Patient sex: M
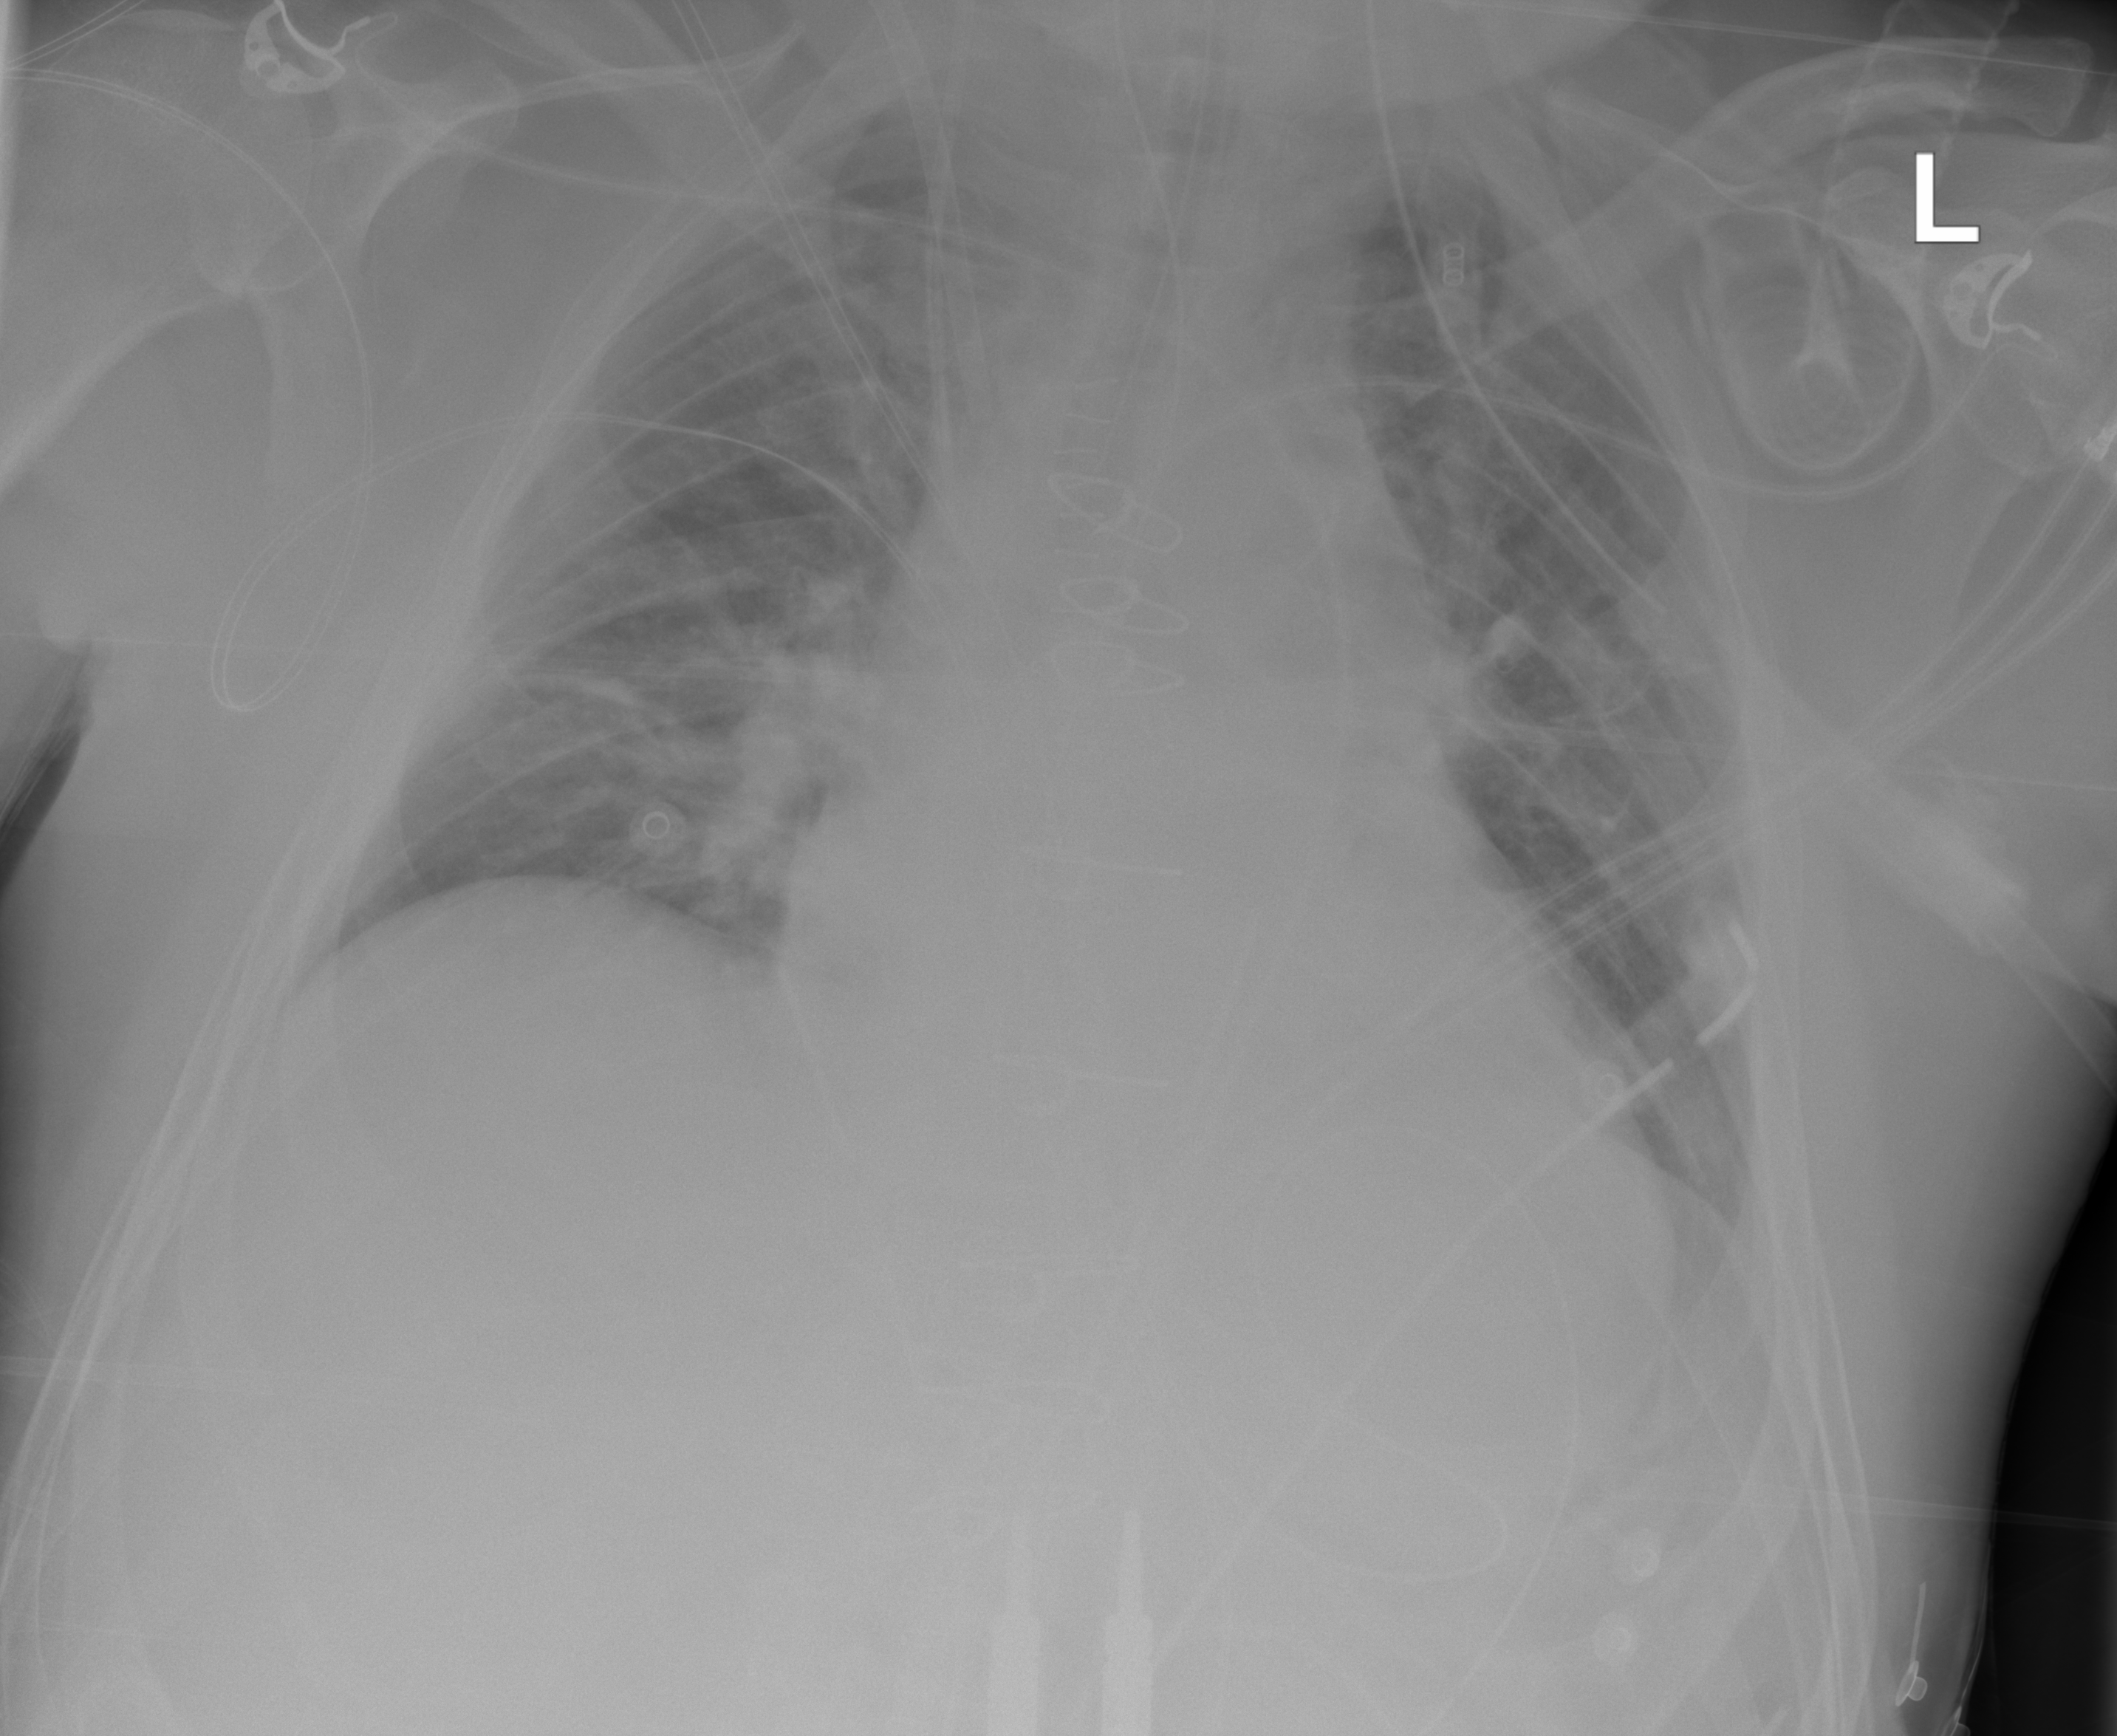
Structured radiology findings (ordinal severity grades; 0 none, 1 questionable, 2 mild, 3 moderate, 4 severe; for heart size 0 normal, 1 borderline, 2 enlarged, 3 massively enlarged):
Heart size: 2
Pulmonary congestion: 2
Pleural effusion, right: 0
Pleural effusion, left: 0
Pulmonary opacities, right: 2
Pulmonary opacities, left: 2
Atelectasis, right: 0
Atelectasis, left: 0